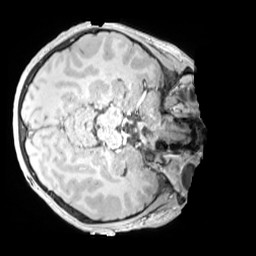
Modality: MP2RAGE
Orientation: axial
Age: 10
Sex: male
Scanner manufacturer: siemens
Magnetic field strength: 3 T
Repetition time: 4 s
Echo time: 0.00303 s